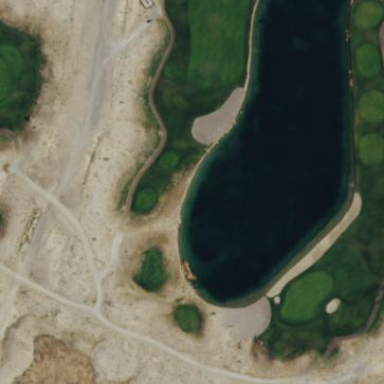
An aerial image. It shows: Golf bunker filled with natural sand.